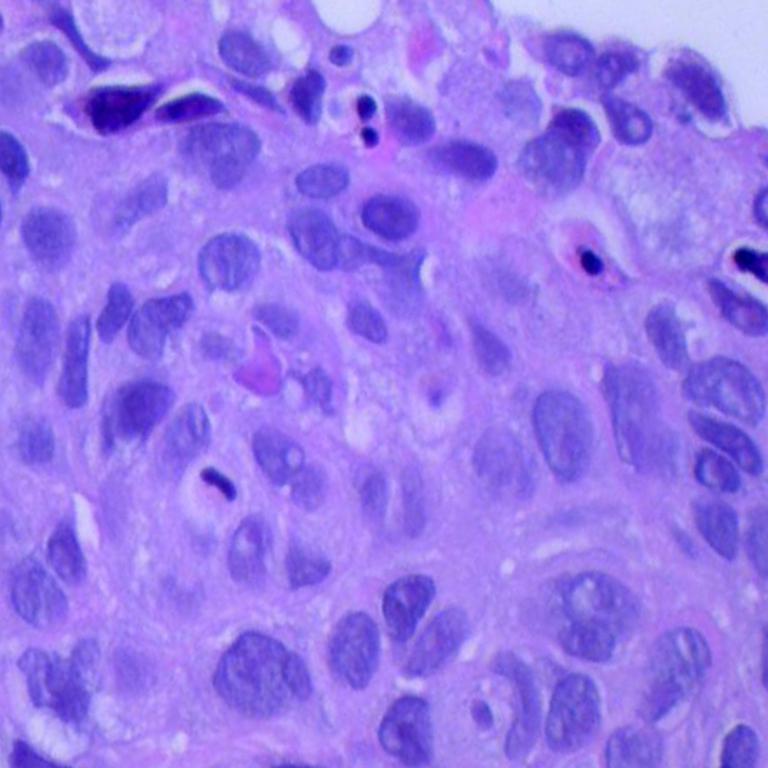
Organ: lung
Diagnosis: squamous carcinomas